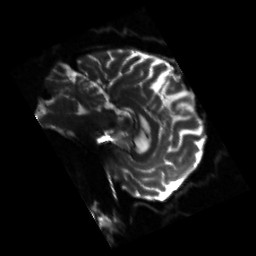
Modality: sbref
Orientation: sagittal
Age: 62
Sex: male
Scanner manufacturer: siemens
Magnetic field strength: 3 T
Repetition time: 3.23 s
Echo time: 0.0892 s